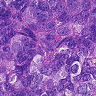
Metastatic tissue present: yes